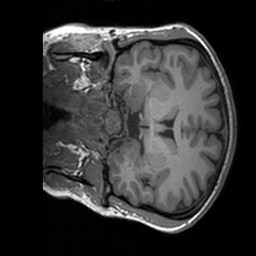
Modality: T1w
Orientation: coronal
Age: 27
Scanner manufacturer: siemens
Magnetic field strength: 3 T
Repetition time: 1.9 s
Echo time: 0.00252 s